Interaction volume radius: 5 \u00c5
Interaction volume height: 20 \u00c5
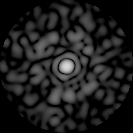
Disorder parameter: 0.8718